Field crop: tomato
Growth stage: 1
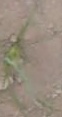
Species: cyperus